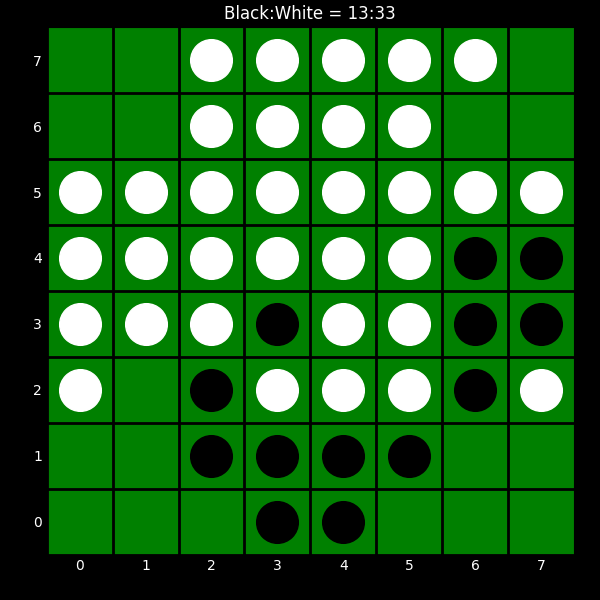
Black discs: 13
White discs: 33